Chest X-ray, PA view. Patient: 9 years old, sex M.
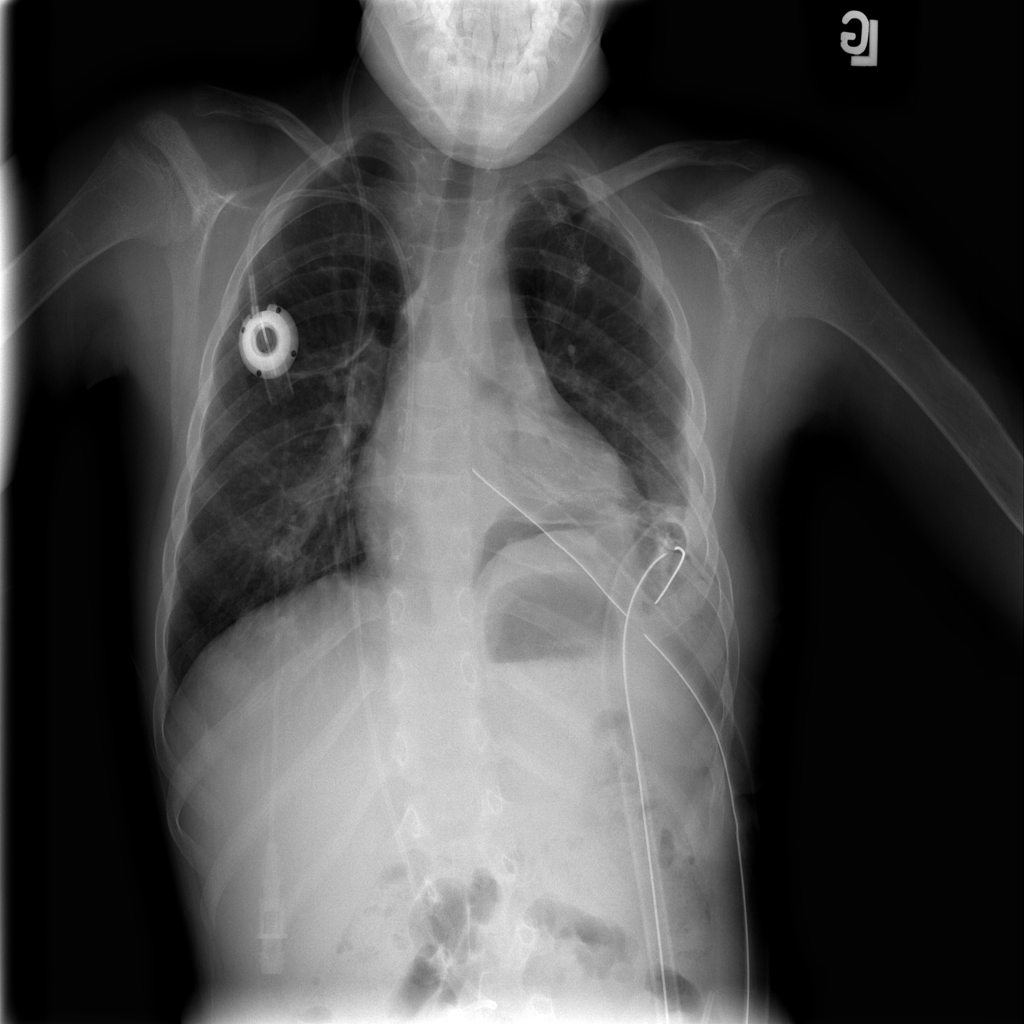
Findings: Pneumothorax